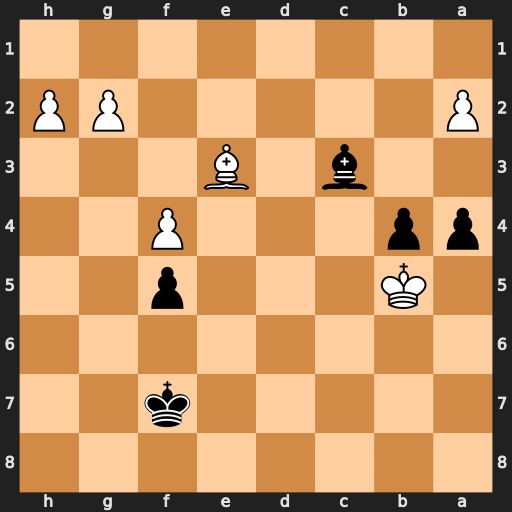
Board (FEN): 8/5k2/8/1K3p2/pp3P2/2b1B3/P5PP/8
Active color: b
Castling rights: -
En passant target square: -
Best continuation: b3 axb3 a3